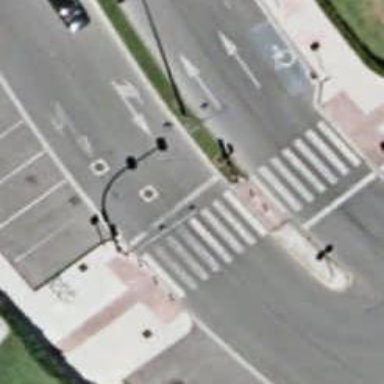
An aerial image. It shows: Zebra crossing on footway.